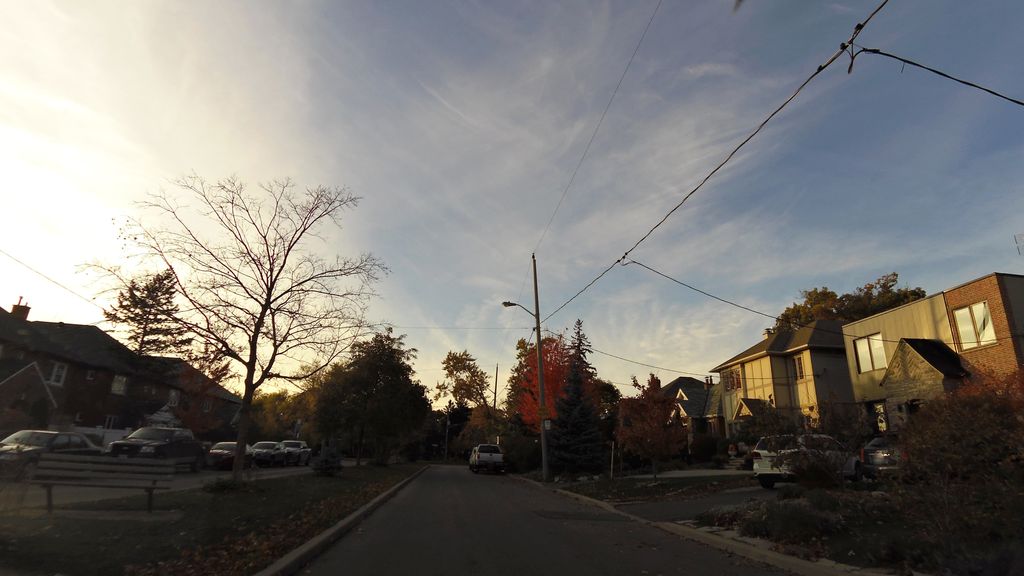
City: toronto